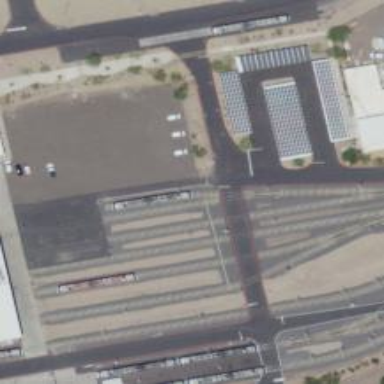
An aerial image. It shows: Light rail service yard with electrified contact lines.